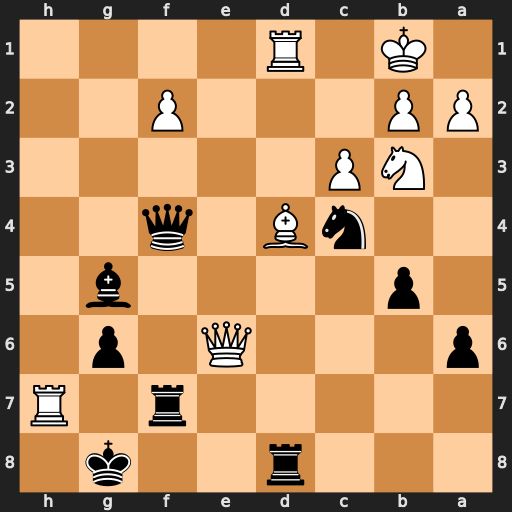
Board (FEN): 3r2k1/5r1R/p3Q1p1/1p4b1/2nB1q2/1NP5/PP3P2/1K1R4
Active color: b
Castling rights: -
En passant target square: -
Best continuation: Kxh7 Rh1+ Bh6